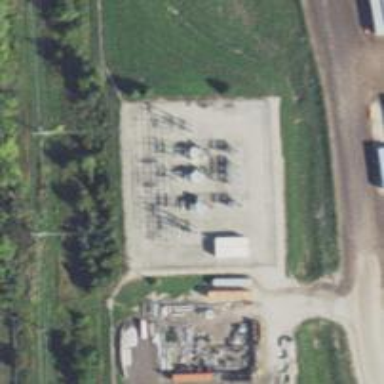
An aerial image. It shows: Industrial substation.